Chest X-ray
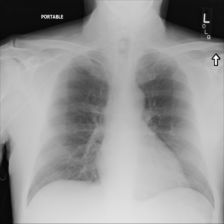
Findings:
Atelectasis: negative
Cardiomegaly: negative
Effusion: negative
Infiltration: negative
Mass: negative
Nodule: negative
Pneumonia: negative
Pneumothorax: negative
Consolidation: negative
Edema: negative
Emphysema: negative
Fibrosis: negative
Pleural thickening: negative
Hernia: negative